Расположенную вертикально пружинку из шариковой ручки облучают горизонтальным лазерным лучом с длиной волны $633~нм$, и на расстоянии $4.2~м$ на экране, перпендикулярном лазерному лучу, формируется дифракционная картина, показанная на рисунке 1. Изображение справа очень похоже на первое рентгеновское изображение структуры двойной спирали молекул ДНК, сделанное в 1952 году (см. рисунок 2).
По рисунку 1 оцените шаг $p$ и радиус $R$ пружины и диаметр $d_1$ её проволоки. Изображение на рисунке 2 было получено на фотоплёнке, расположенной на расстоянии $9.0~см$ от образца молекул ДНК, облучаемого рентгеновским излучением с длиной волны $0.15~нм$. Предположим, что молекулы ДНК расположены параллельно плёнке и перпендикулярно рентгеновским лучам.
По рисунку 2 оцените шаг $p'$ и радиус $R'$ спирали ДНК. $\textit{Подсказка:}$ по законам волновой оптики дифракционная картина от двух тонких кусочков проволоки, расположенных под одинаковым углом к пружине, совпадает с дифракционной картиной от параллельных щелей одинаковой ширины.
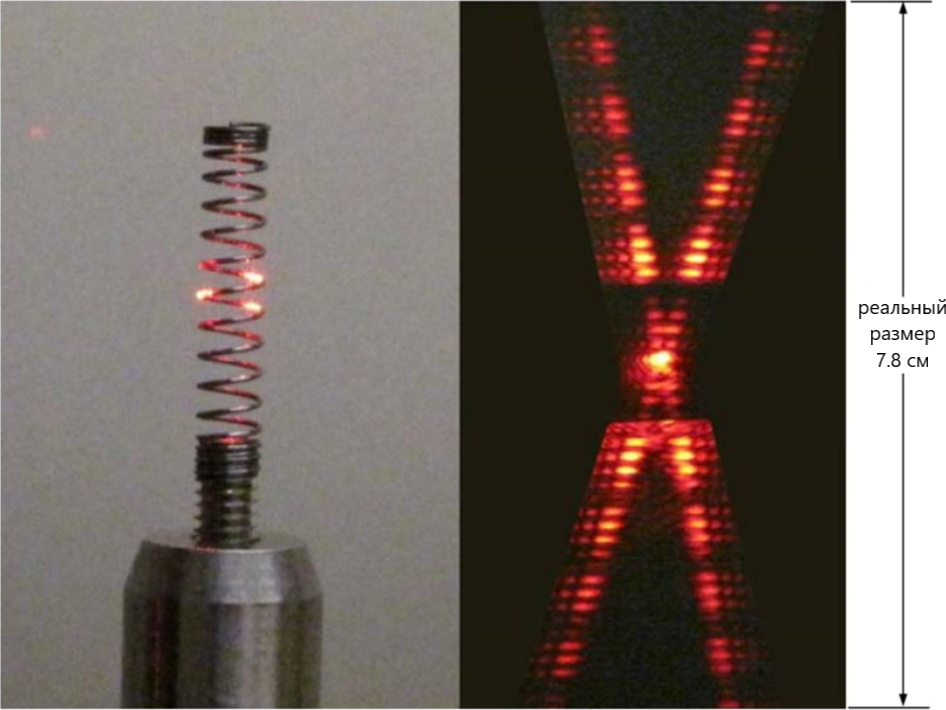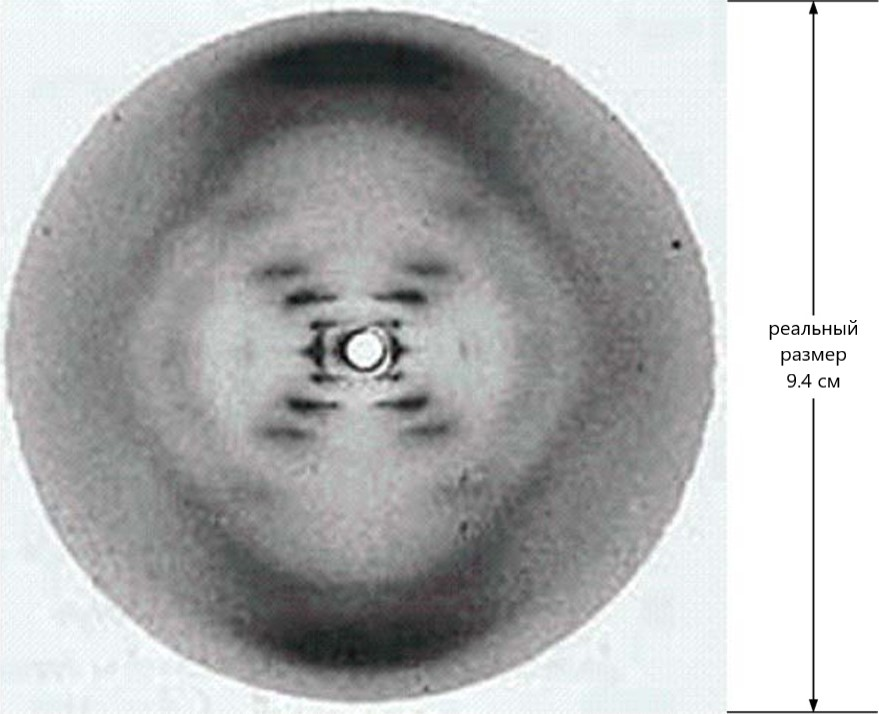
По рисунку 1 оцените шаг $p$ и радиус $R$ пружины и диаметр $d_1$ её проволоки.
Ответ: \[p=1.6~мм,\quad R=0.96~мм,\quad d_1=0.34~мм.\]

По рисунку 2 оцените шаг $p'$ и радиус $R'$ спирали ДНК.
Ответ: \[p'=3.9~нм,\quad R'=0.68~нм.\]
Темы:
T, Китайские